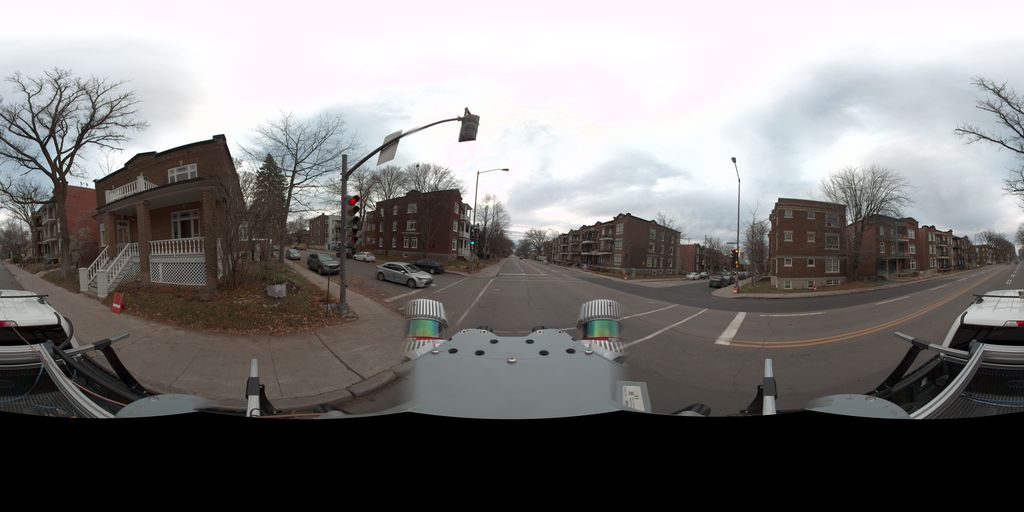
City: quebec_city